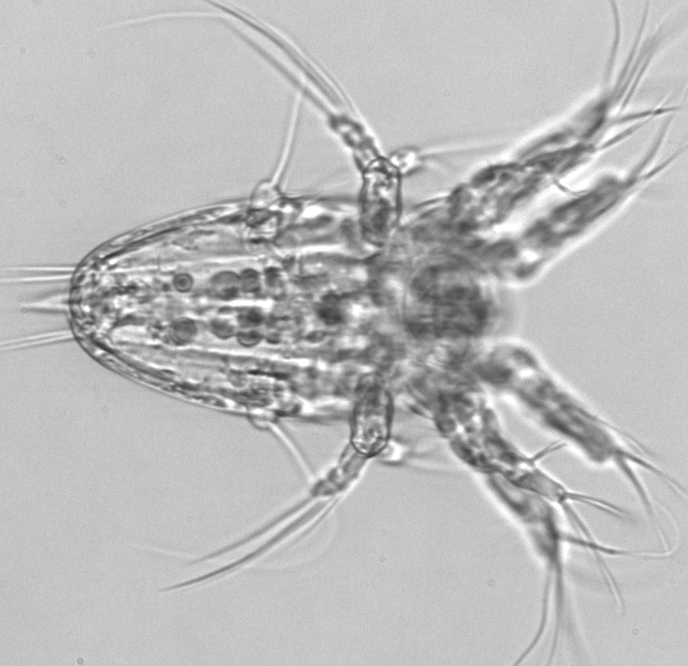
Label: Copepod_nauplii